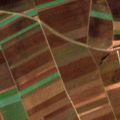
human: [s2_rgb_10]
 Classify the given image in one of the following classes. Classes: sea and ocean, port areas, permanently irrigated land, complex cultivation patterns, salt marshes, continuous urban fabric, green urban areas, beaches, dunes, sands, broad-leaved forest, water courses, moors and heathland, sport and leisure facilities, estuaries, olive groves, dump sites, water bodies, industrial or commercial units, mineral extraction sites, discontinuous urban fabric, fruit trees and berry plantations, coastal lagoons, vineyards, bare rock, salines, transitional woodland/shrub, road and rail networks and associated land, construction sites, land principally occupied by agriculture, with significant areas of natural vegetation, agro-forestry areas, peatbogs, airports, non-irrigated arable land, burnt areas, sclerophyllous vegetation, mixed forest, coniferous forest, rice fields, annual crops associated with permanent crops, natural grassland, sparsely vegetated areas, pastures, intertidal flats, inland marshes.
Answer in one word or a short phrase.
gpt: non-irrigated arable land